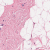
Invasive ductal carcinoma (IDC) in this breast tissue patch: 0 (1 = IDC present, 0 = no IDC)